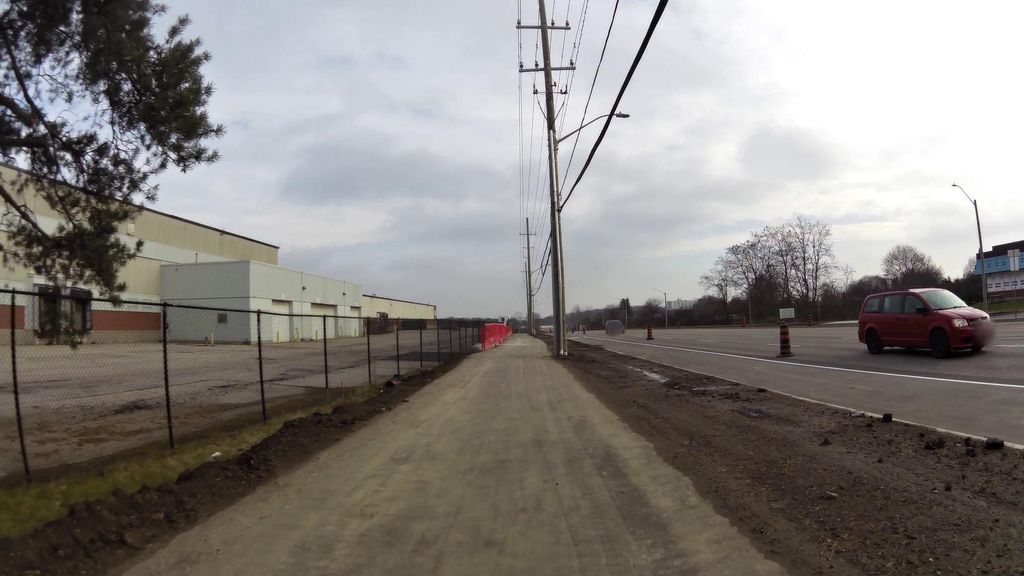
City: kitchener-waterloo